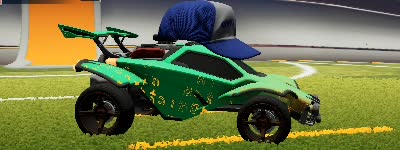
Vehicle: octane